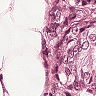
Metastatic tissue present: yes